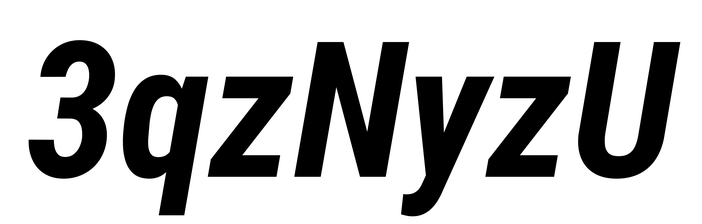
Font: Roboto-Italic_Condensed_Bold_Italic